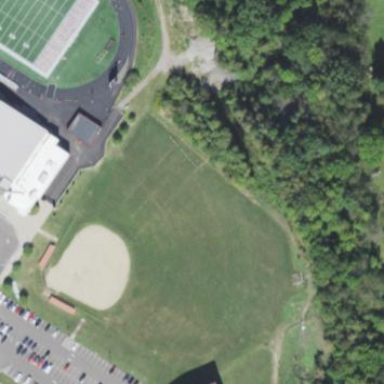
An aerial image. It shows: Baseball pitch for leisure and sports activities.